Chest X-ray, PA view. Patient: 35 years old, sex F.
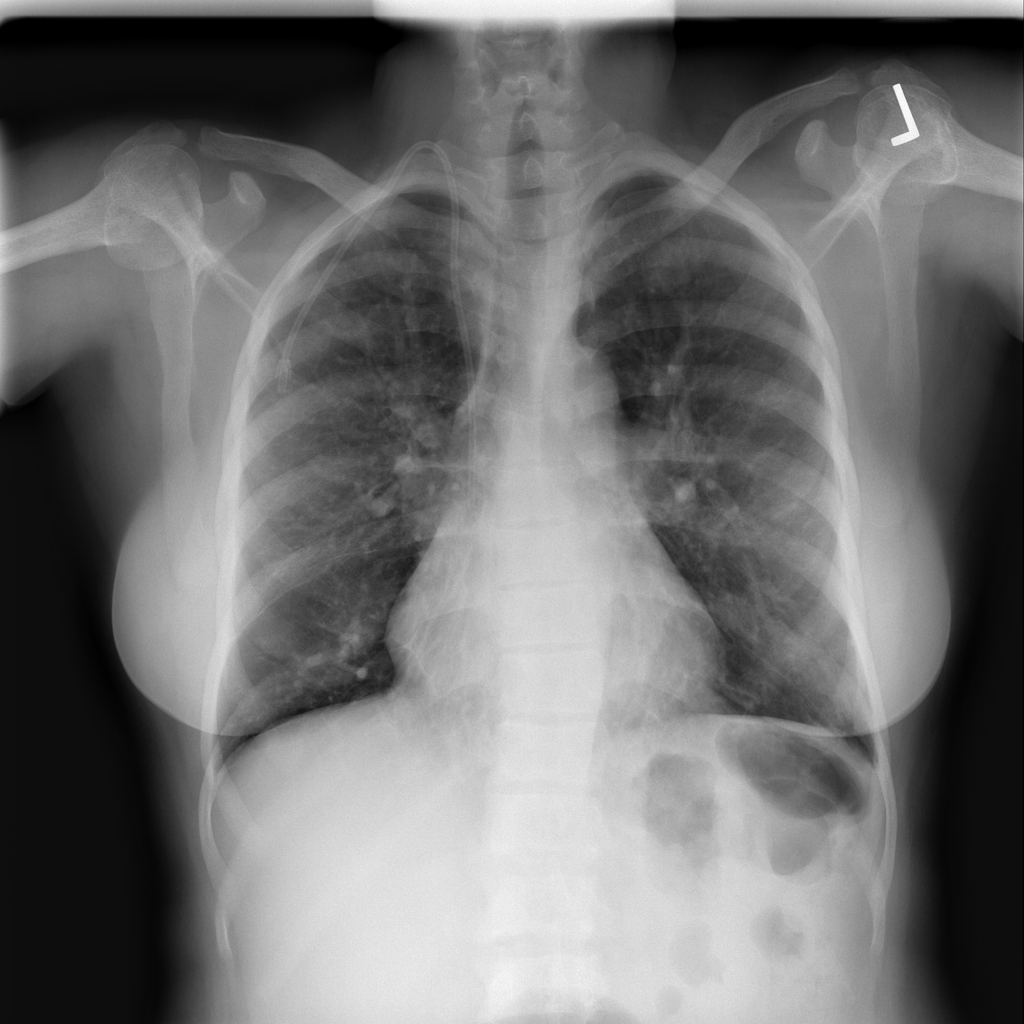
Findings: No Finding